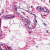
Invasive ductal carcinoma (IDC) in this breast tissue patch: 0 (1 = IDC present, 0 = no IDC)